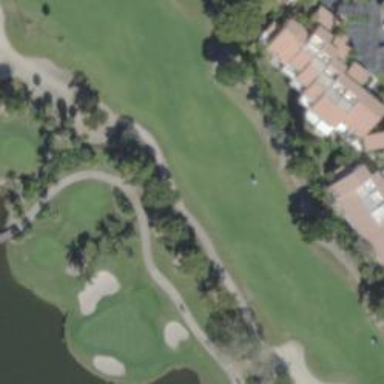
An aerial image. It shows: Service road designated as golf cart path.